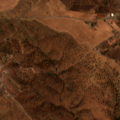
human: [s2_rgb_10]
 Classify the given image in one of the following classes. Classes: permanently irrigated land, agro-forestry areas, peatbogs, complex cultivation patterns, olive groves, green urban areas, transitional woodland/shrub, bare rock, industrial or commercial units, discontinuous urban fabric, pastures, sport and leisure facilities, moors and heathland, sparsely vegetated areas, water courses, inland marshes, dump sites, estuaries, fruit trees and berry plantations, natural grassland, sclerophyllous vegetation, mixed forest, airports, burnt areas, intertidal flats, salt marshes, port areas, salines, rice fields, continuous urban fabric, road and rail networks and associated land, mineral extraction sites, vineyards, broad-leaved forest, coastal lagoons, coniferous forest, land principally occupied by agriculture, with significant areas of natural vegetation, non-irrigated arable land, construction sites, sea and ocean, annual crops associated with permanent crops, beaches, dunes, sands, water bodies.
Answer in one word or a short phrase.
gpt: pastures, complex cultivation patterns, land principally occupied by agriculture, with significant areas of natural vegetation, agro-forestry areas, broad-leaved forest, transitional woodland/shrub